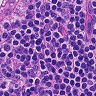
Metastatic tissue present: no